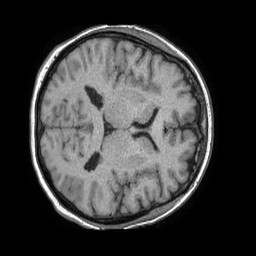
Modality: T1w
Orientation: axial
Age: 61
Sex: female
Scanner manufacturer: philips
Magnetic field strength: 1.5 T
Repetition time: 0.007782 s
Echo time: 0.003566 s